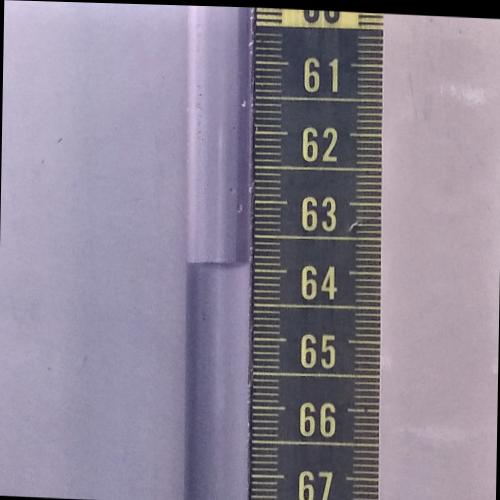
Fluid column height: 63.9 cm